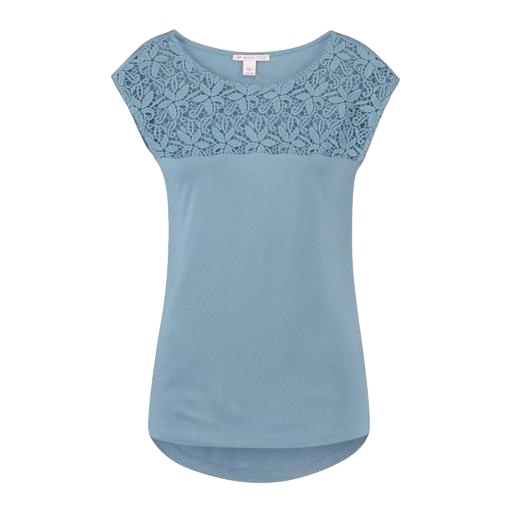
lace-yoke t-shirt, cap-sleeved tee, lace yoke tee, white background